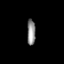
Tissue: lung
Cell type: Epithelial cells
Senescence score: 0.1938
Nuclear area (px): 219
Mean DAPI intensity: 137.959